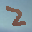
Label: 2